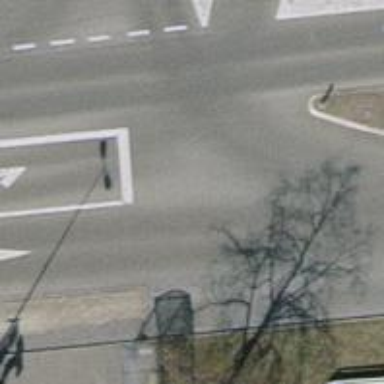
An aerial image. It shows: Tertiary road with asphalt surface.